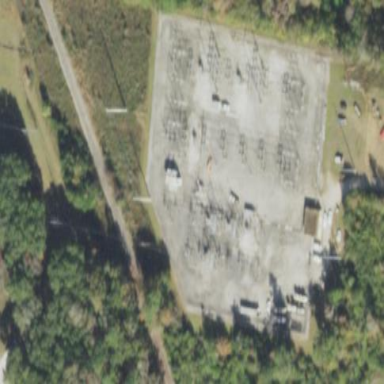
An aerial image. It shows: Outdoor power substation with fence surrounding it. The substation operates at the transmission level.